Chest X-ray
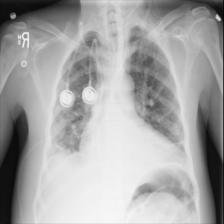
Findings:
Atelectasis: positive
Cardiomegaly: positive
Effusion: negative
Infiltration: positive
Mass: negative
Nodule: negative
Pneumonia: negative
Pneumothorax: negative
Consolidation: negative
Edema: negative
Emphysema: negative
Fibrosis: negative
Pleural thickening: negative
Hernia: negative